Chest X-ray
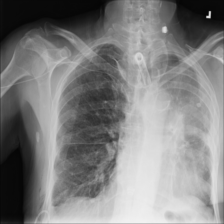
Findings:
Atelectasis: negative
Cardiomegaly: negative
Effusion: negative
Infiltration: negative
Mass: negative
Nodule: negative
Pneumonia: negative
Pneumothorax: negative
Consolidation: negative
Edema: negative
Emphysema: negative
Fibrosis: negative
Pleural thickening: negative
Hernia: negative